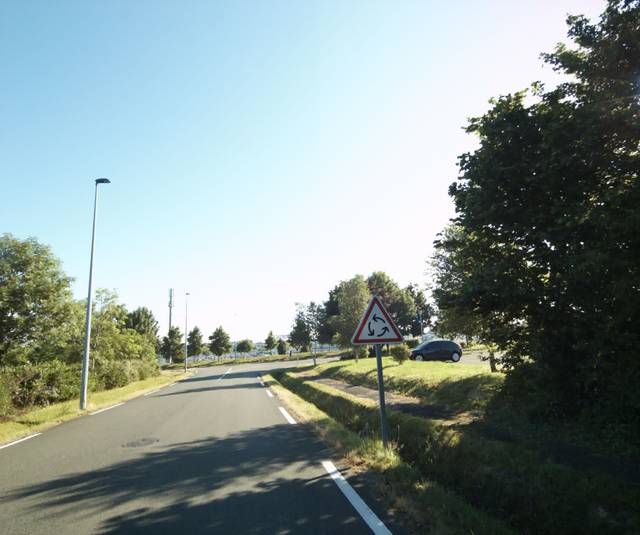
Region: France
Coordinates: 48.053, -0.7368